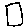
Label: square